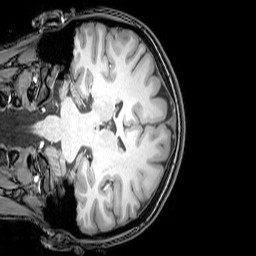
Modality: T1w
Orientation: coronal
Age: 24
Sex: female
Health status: healthy
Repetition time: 0.081 s
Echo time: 0.037 s